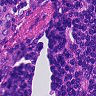
Metastatic tissue present: no